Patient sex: F
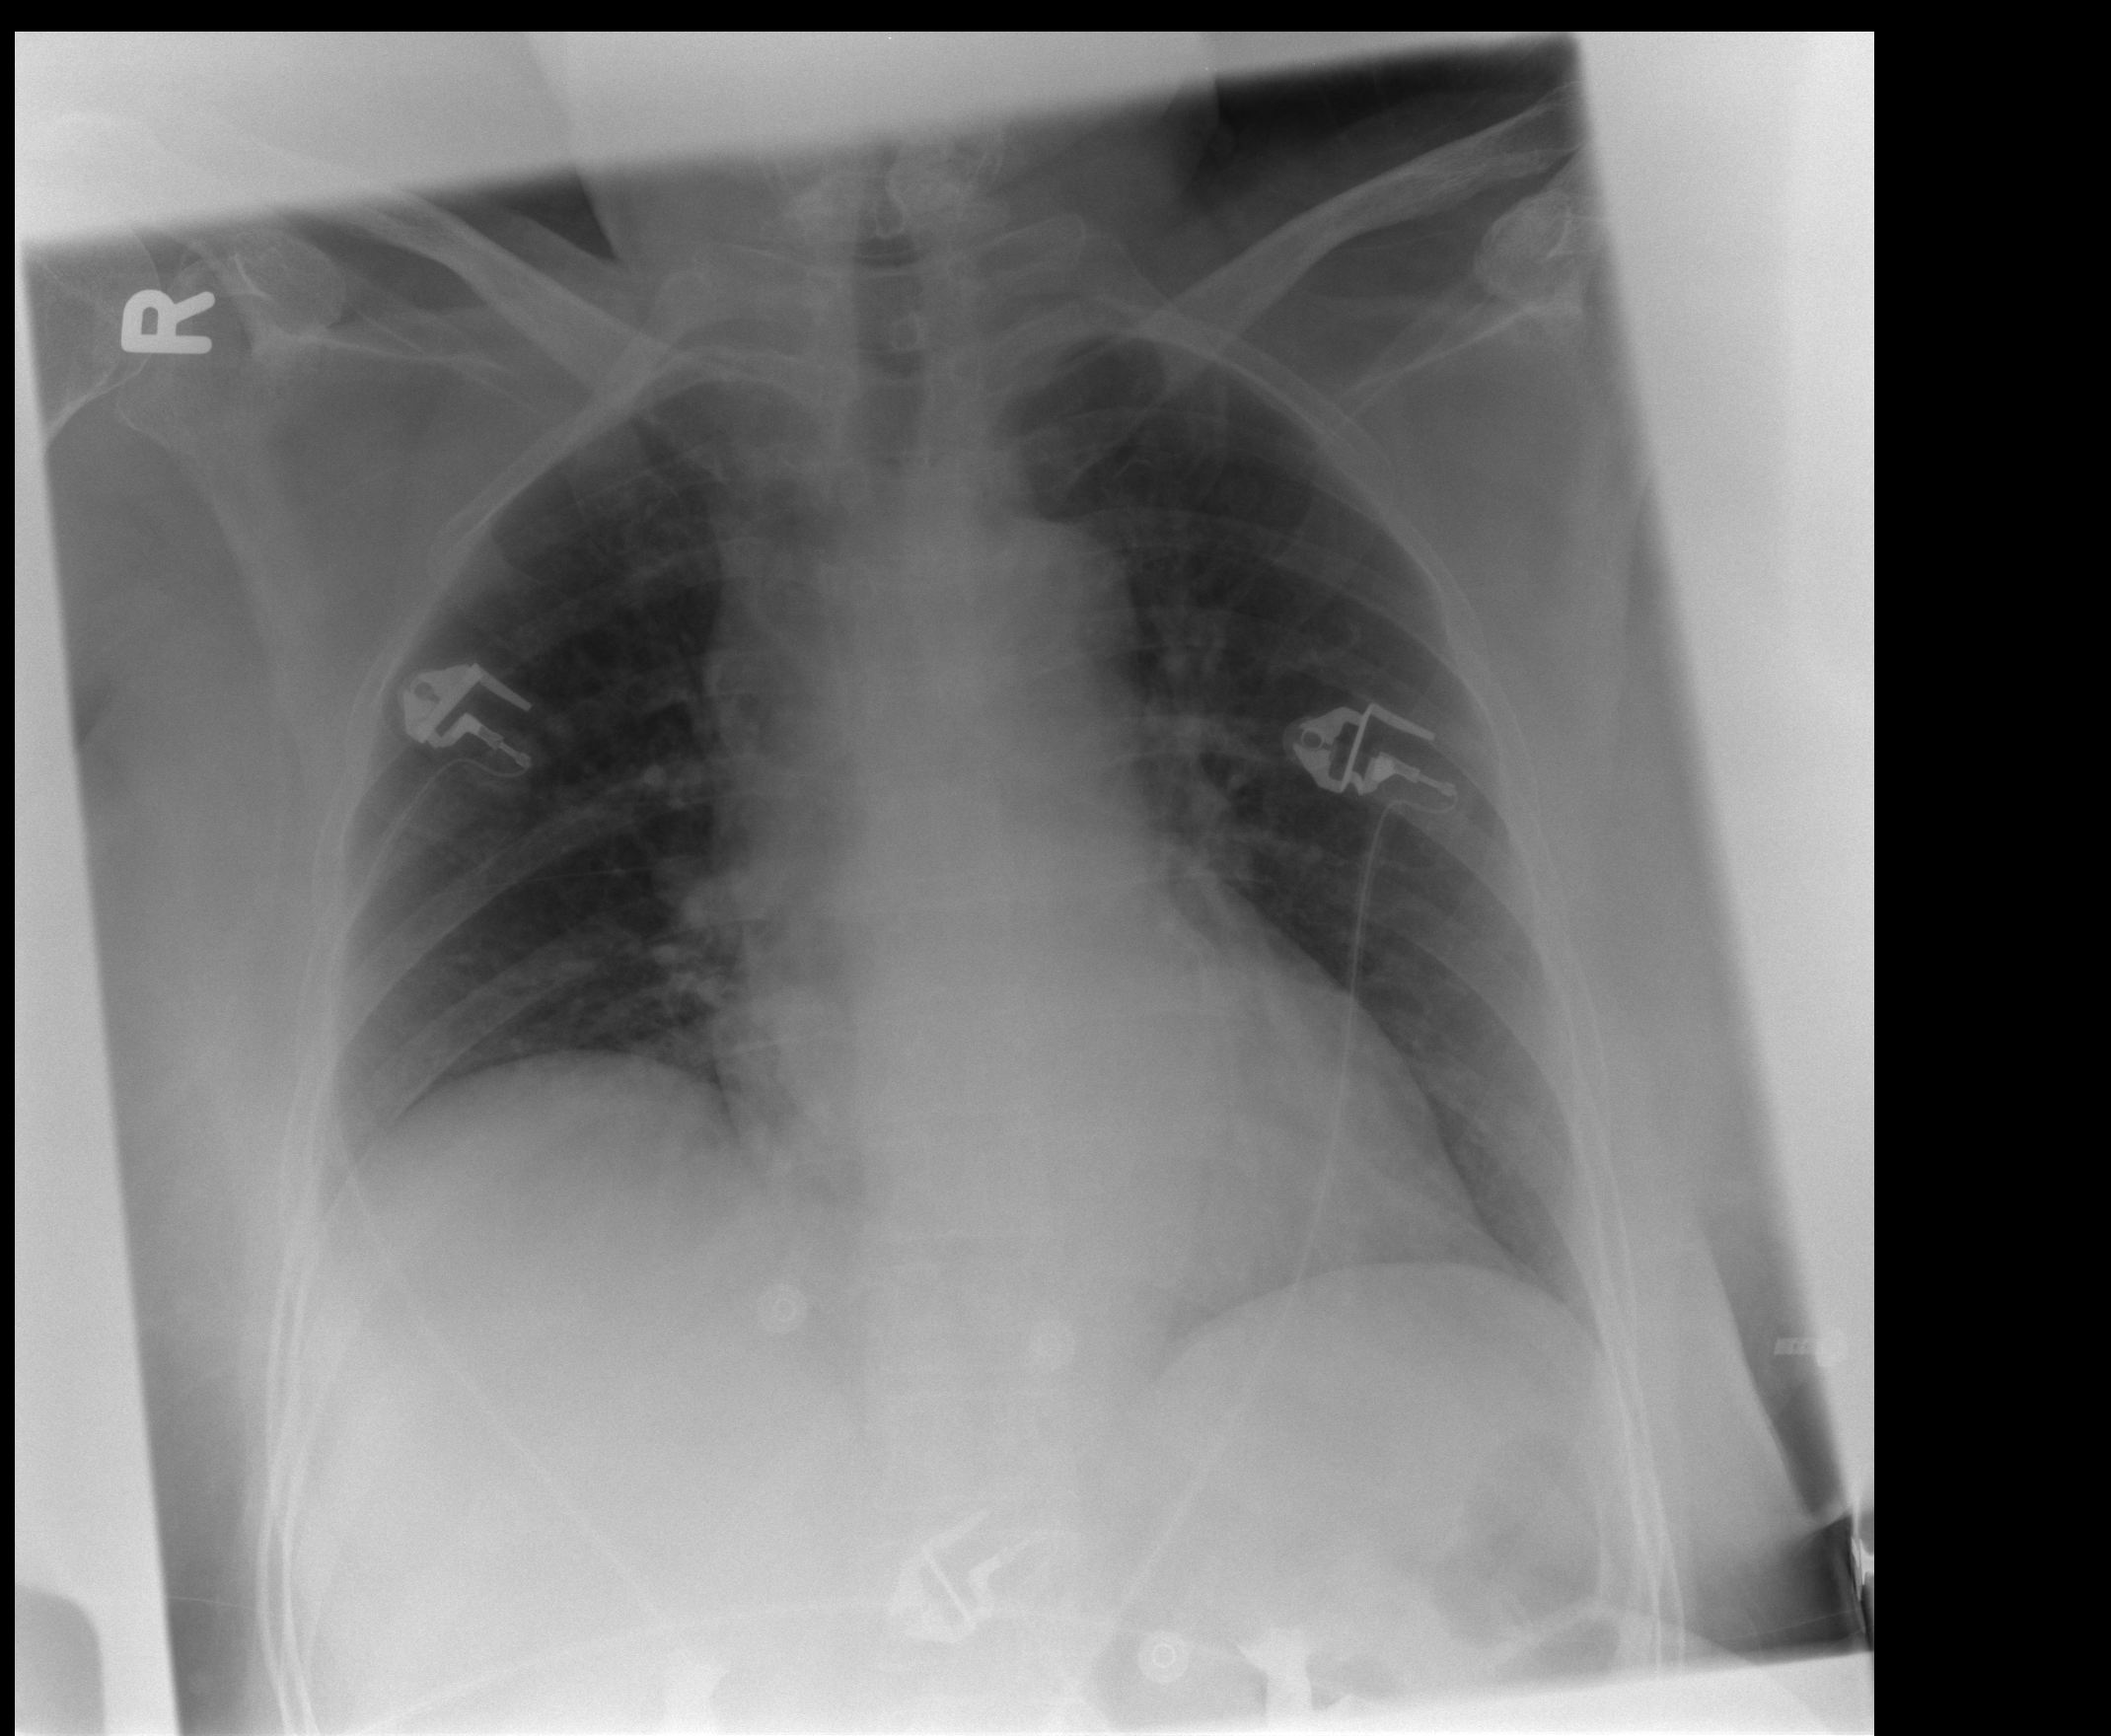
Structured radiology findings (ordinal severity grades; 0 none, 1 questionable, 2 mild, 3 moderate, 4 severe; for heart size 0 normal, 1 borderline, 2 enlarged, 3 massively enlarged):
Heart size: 2
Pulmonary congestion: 2
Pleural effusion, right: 0
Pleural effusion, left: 0
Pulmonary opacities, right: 0
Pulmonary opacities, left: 0
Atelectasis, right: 2
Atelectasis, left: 0